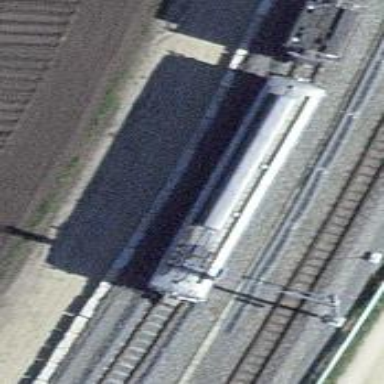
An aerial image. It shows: Narrow-gauge railway siding with electrified contact lines. It consists of one track.